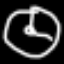
Label: clock